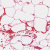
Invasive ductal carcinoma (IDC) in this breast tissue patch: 0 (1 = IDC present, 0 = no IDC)